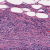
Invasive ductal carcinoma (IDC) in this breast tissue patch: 0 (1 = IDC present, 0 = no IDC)